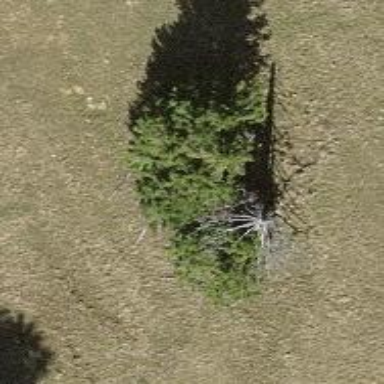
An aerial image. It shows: Single tag "natural: tree."